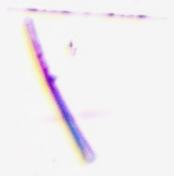
Label: Thalassionema